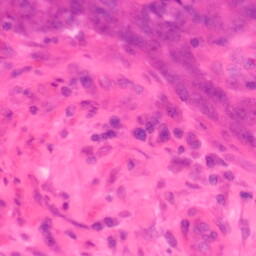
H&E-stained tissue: Colon